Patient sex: M
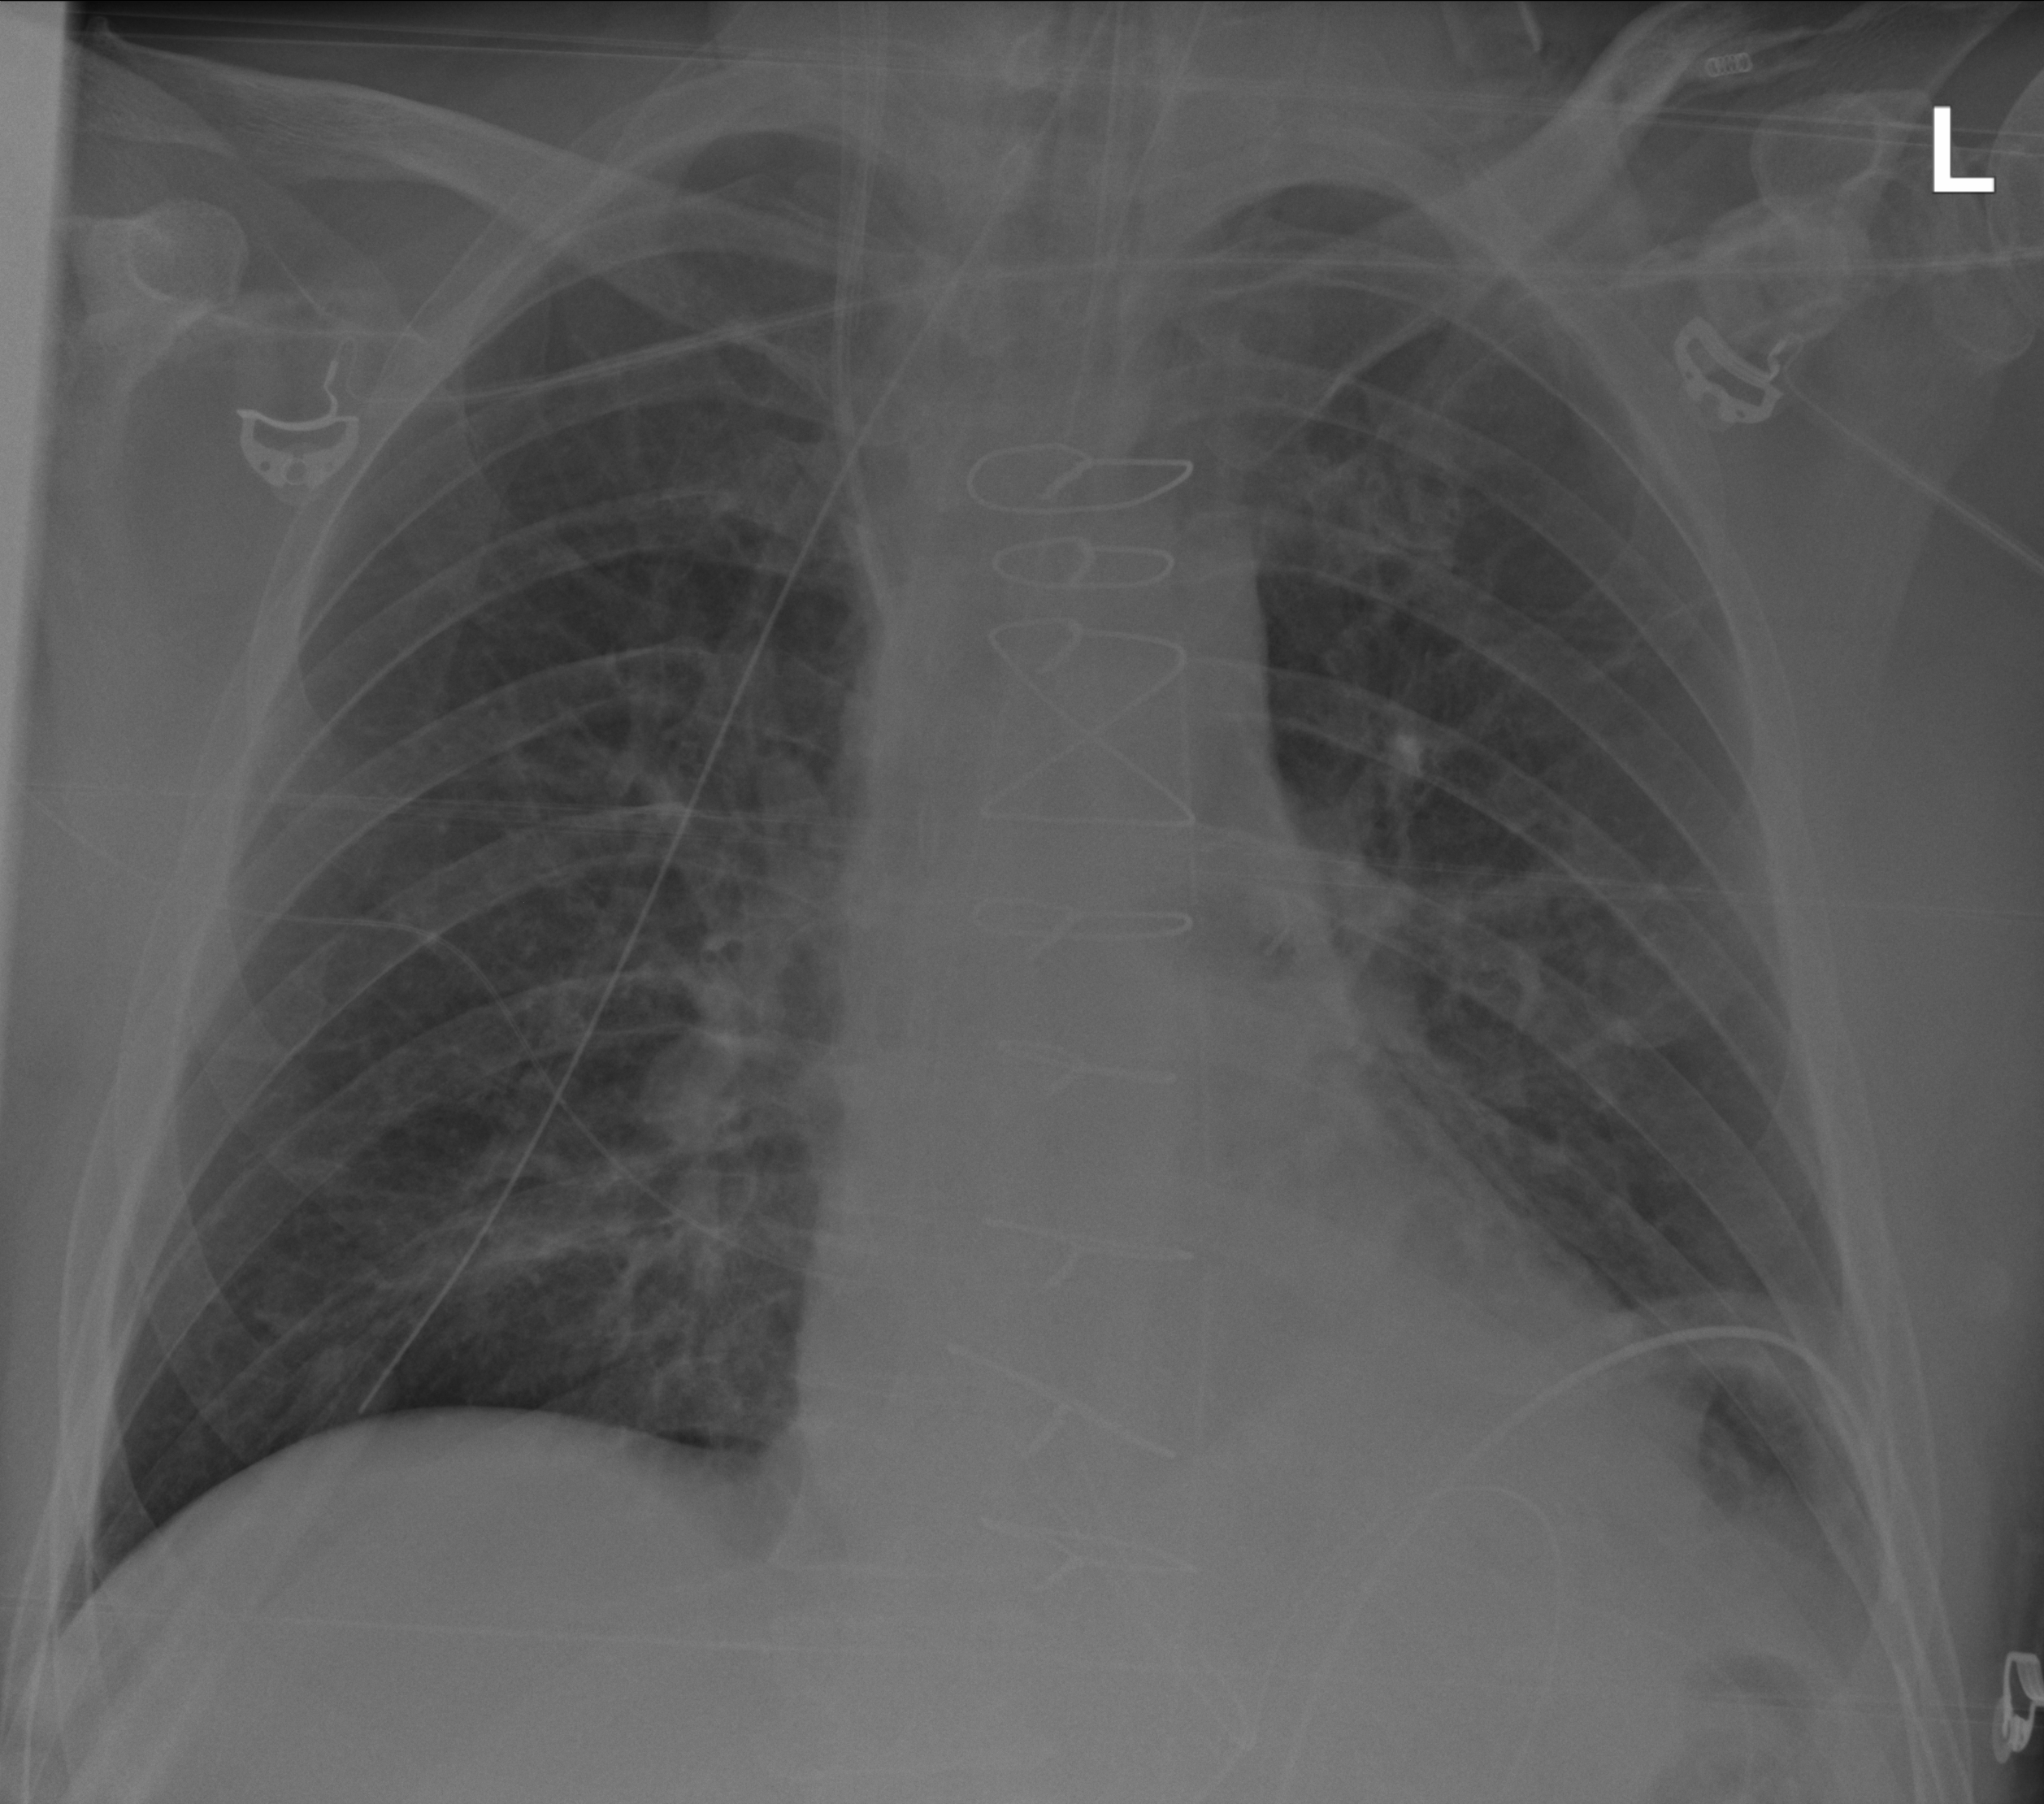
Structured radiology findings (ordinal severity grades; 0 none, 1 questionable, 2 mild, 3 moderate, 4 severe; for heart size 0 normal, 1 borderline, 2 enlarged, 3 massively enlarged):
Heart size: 2
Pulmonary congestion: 0
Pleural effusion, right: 0
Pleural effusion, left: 2
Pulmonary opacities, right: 0
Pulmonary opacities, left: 0
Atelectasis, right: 0
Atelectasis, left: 2